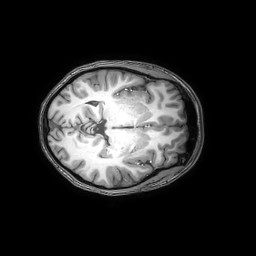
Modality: T1w
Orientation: axial
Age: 21
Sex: female
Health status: healthy
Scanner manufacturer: philips
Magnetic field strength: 3 T
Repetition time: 0.0079 s
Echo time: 0.0035 s